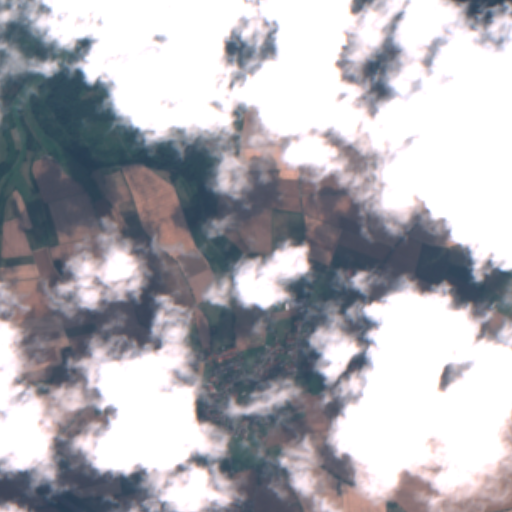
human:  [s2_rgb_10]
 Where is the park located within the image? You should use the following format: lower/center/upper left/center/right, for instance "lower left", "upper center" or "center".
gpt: The park is located in the lower center of the image.
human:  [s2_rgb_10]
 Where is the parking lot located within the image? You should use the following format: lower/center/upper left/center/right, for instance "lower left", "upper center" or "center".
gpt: The parking lot is located in the lower center of the image.
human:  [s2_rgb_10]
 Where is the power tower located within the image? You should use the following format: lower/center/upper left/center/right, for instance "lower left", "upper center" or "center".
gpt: The power tower is located in the upper right of the image.
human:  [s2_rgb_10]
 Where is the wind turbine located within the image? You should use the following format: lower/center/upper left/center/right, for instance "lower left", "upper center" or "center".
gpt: The wind turbine is located in the lower left of the image.
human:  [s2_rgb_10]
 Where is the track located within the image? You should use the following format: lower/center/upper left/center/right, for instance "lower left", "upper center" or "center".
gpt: There is no track in the image.